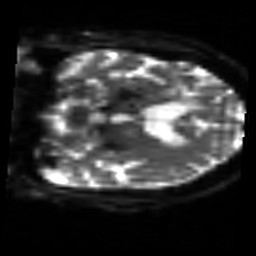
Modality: sbref
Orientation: coronal
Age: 54
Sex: female
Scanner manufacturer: siemens
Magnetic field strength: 3 T
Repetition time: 3.2 s
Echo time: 0.081 s